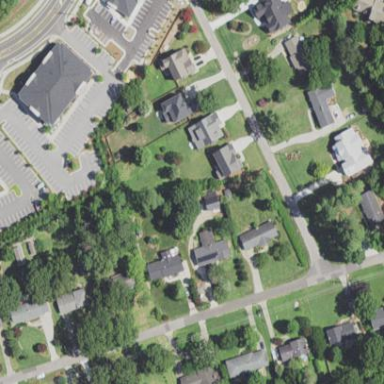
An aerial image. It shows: Residential area within neighborhood.